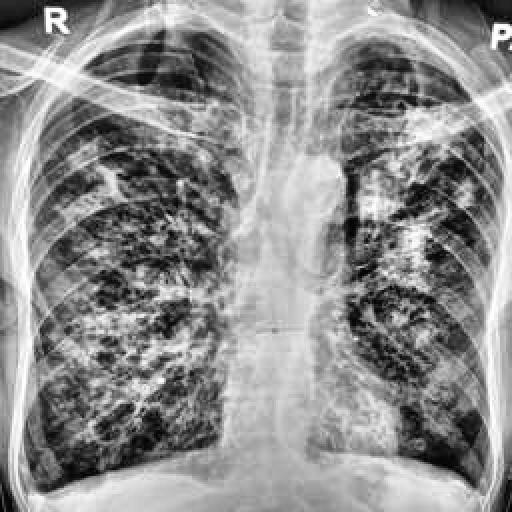
Finding: TUBERCULOSIS